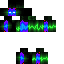
A female skeleton skin with dark skin, wearing white bald dressed in a blue hoodie and black pants, featuring a closed mouth.